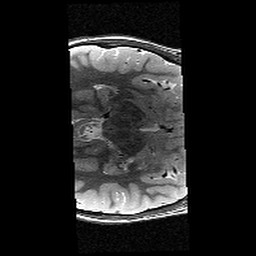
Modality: T2w
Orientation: axial
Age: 9
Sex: female
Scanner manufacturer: siemens
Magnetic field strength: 3 T
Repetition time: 9.23 s
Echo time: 0.067 s